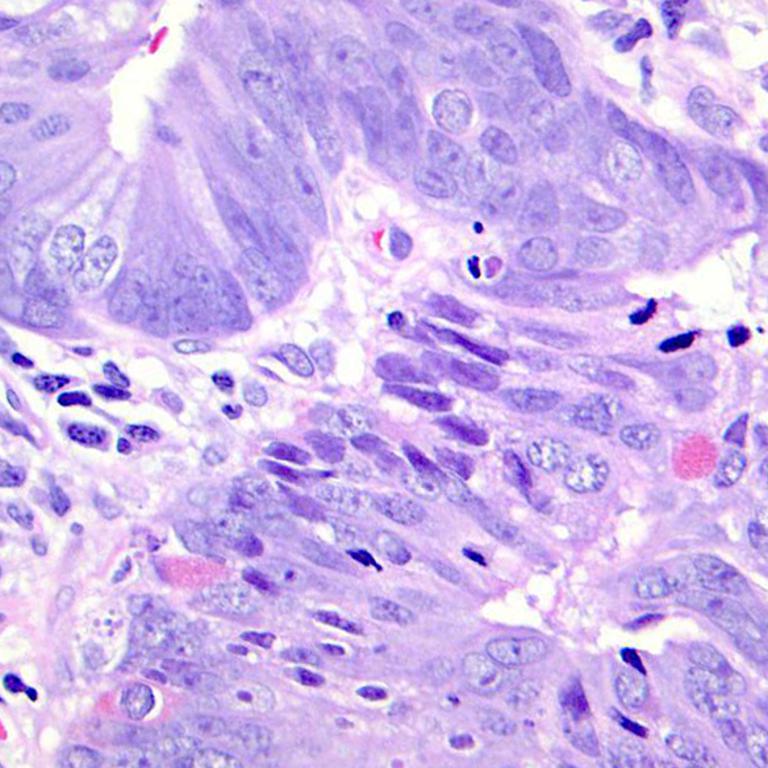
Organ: colon
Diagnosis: adenocarcinomas